Question: I have been using Windows 8.1 for creating Windows Store apps. Below is output of winver command.

I have installed necessary updates to start developing universal Windows Store app using JavaScript. When I try to launch app on Windows Phone emulator, I am getting following error.
> Unable to start windows phone emulator
It also suggesting to use Windows 8 pro version. Is there anyway of running this without requiring to throw more money on getting Windows 8 Pro version?
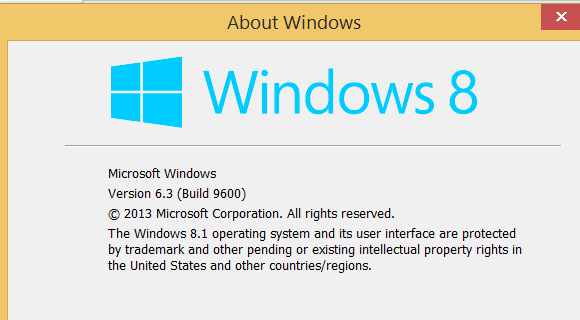
Answer: Windows Phone Emulator requires Hyper-V which needs Windows Pro version. That's probably why you aren't able to start your Emulator.
As I've posted in comment, I've heard about VirtualBox and an ability to run WP Emulator on it. Some helpful links: <URL> as I haven't tried this.
IMO I would follow WiredPrairie's comment - upgrade or buy inextensive phone.